Question: I have two circular images I want to overlap these two images but second image overlap first image by percentage! Gray image and blue image are two separate images. I want to result as shown in attached image.

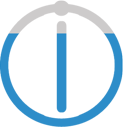
Answer: I have implemented same thing in our project. Please go through the following snippet :
XML :
'''
<RelativeLayout
android:layout_width="wrap_content"
android:layout_height="wrap_content">
<ImageView
android:id="@+id/imagegreenid"
android:layout_width="wrap_content"
android:layout_height="wrap_content"
android:scaleType="fitCenter"
android:src="@drawable/clip_full_green_gauge" />
<ImageView
android:id="@+id/imagewhiteid"
android:layout_width="wrap_content"
android:layout_height="wrap_content"
android:src="@drawable/clip_feil_empty_gauge" />
</RelativeLayout>
'''
Code in Activity:
'''
int total_percent = orininalScore * 100;
int TOTAL_VALUE = 10000;
ImageView img = (ImageView) findViewById(R.id.imagegreenid);
ClipDrawable mImageDrawable = (ClipDrawable) img.getDrawable();
mImageDrawable.setLevel(total_percent);
ImageView img1 = (ImageView) findViewById(R.id.imagewhiteid);
ClipDrawable mImageDrawable1 = (ClipDrawable) img1.getDrawable();
mImageDrawable1.setLevel(TOTAL_VALUE - total_percent);
'''